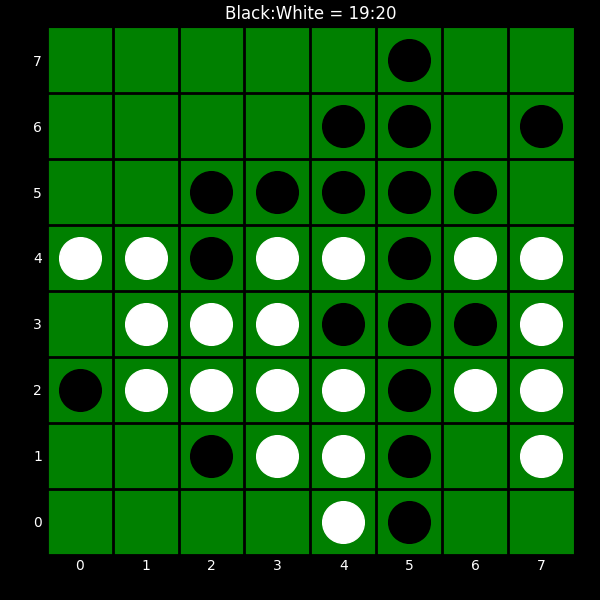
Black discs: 19
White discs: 20